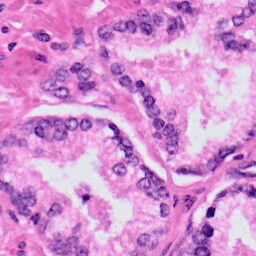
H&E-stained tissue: Prostate